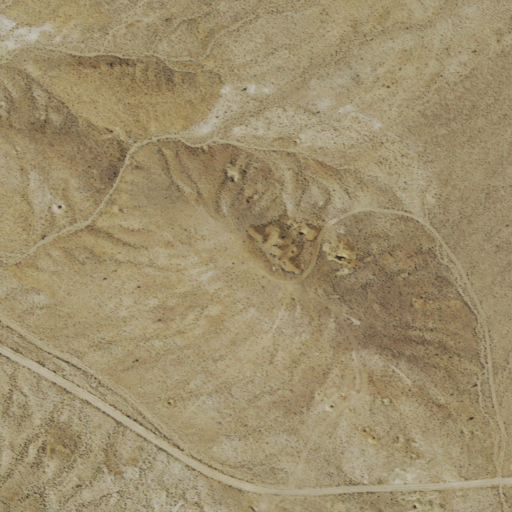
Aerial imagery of ridge(s) in Nevada named Slate Ridge containing only shrub